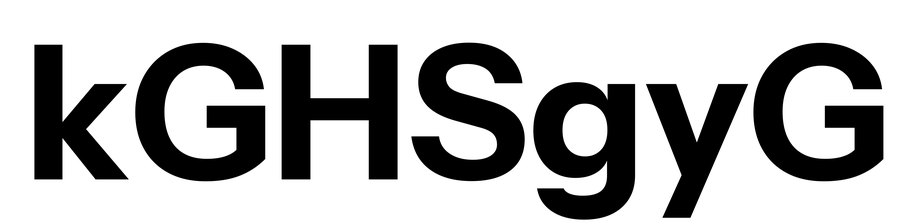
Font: InstrumentSans_Bold